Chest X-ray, PA view. Patient: 46 years old, sex M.
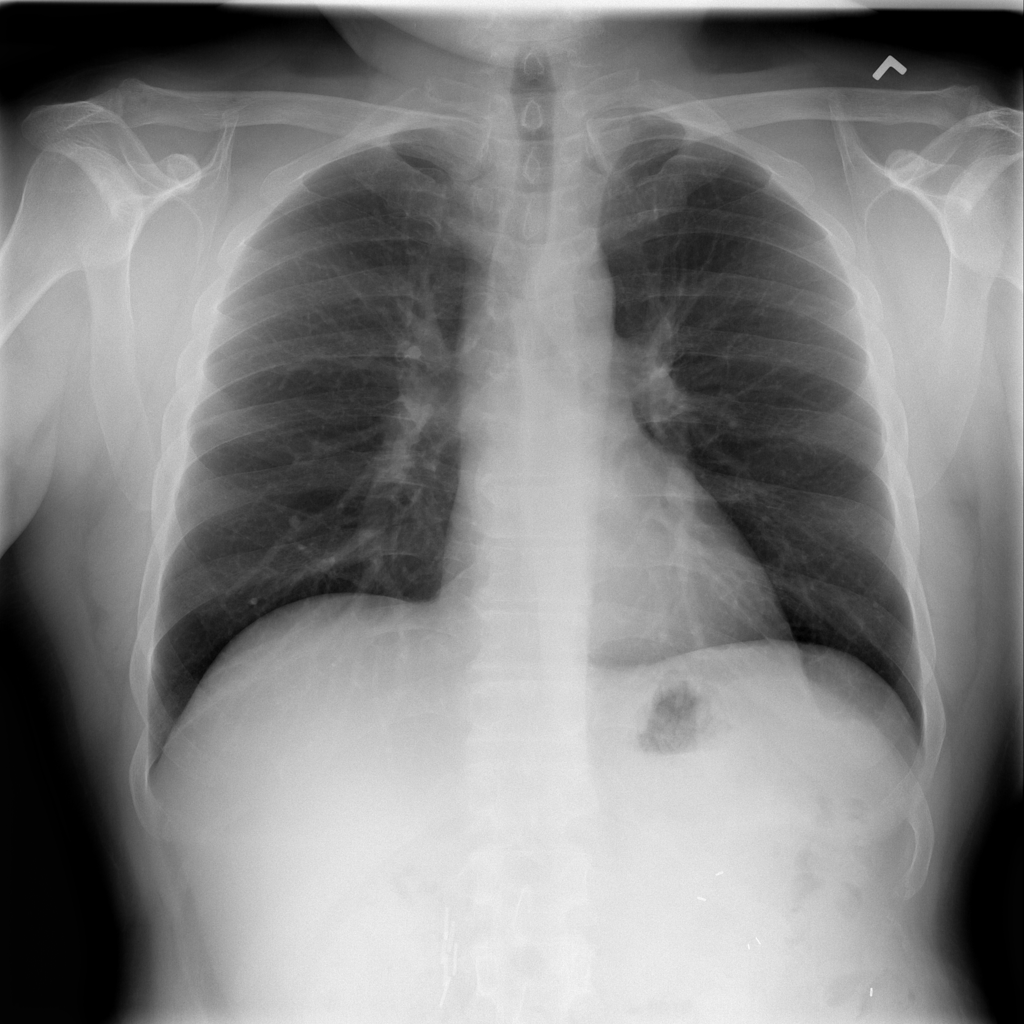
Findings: No Finding